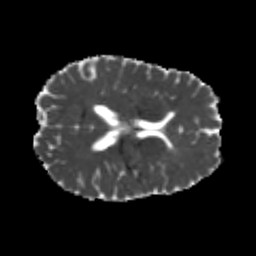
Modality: MD
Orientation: axial
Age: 25
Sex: male
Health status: healthy
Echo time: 0.074 s